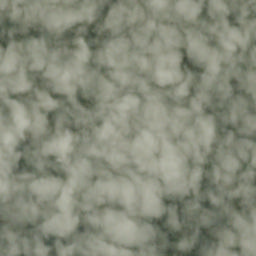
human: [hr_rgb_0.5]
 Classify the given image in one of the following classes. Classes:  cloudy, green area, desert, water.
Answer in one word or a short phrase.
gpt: cloudy